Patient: sex M, age 57
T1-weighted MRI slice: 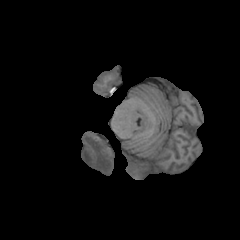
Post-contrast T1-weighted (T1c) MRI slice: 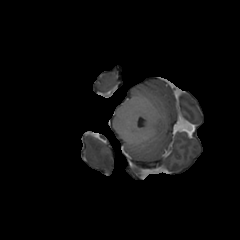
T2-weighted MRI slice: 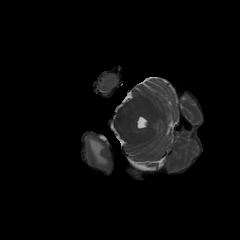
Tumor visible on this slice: yes
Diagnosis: Glioblastoma, IDH-wildtype
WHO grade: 4